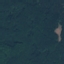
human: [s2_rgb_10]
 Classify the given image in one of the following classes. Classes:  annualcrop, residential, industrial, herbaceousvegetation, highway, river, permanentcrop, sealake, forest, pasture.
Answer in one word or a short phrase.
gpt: Forest